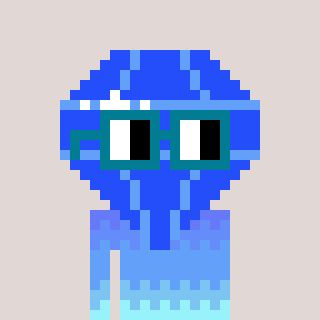
a pixel art character with square dark green glasses, a blue diamond-shaped head and a red-colored body on a warm background